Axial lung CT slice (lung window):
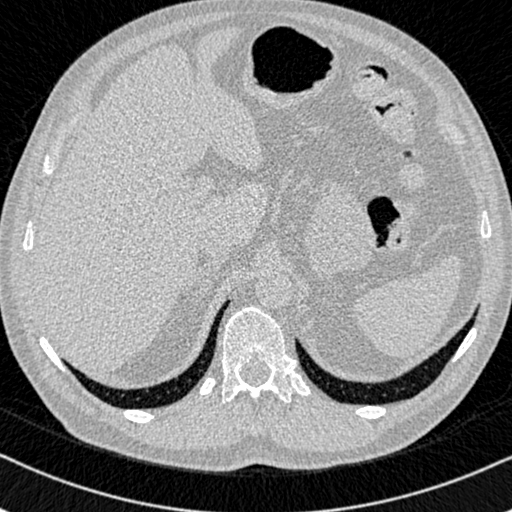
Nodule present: no